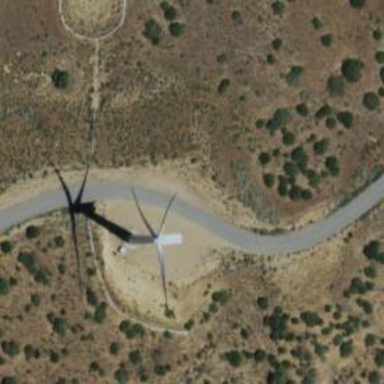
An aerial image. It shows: Wind generator powered by horizontal axis wind turbine.